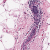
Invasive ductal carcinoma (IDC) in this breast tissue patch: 0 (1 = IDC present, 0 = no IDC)